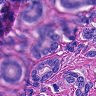
Metastatic tissue present: yes